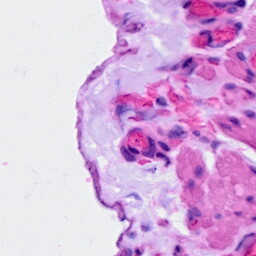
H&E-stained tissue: Ovarian